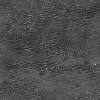
Atmospheric dust classification: not_dusty